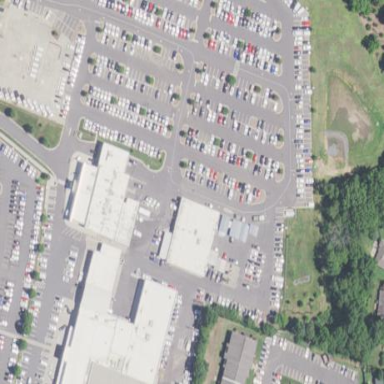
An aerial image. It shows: Retail area.